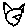
Label: cat